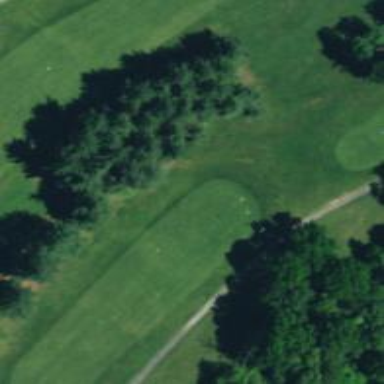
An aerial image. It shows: Golf fairway surrounded by grass.